Brain MRI, t1w sequence, axial 2D slice.
Patient: age 33, sex F, weight 95 kg, height 1.95 m
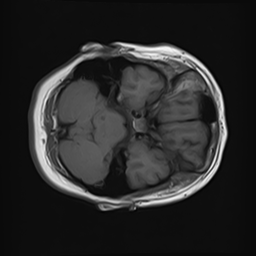